Question: I have a json object which I would like to loop through; however each object has a nested object which I can't access through dot notation due to the values being unique.

'''
.__proto__
'''
will give me consistent results; however I'd like to pull out the values starting with the "-Jg". Is it possible to do this through a regular expression or another method?
Edit:
I'm looping through the 'javascript object' with angular
'''
var lognew = [];
angular.forEach(log, function(value, key) {
if(value){
if(value.substr(0,3) !== "-Jg" ){
this.push(value);
}
}
}, lognew);
console.log(lognew);
'''
This currently returns:
'''
TypeError: undefined is not a function
'''
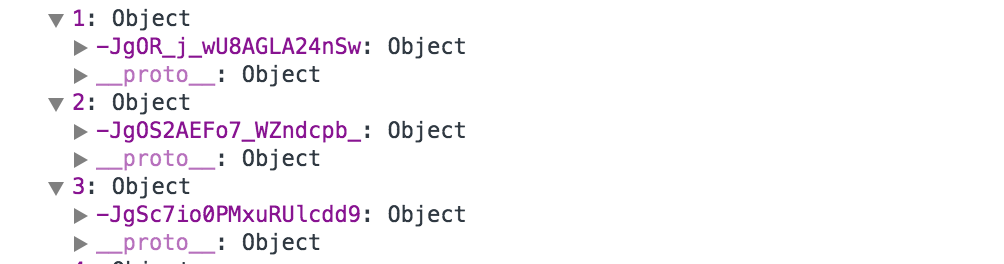
Answer: Just enumerate using 'for in' and look at the first 3 characters of the object's key
'''
for(var key in jsonObj){
if( key.substr(0,3) !== "-Jg" ) continue;
var nestedObject = jsonObj[key];
}
'''
'''
var log = { "1": { "-Jga": "b" }, "2": { "-Jgc": "d" } };
var lognew = [];
angular.forEach(log, function(value, key) {
if(key){
if(key.substr(0,3) !== "-Jg" ){
this.push(value);
}
}
}, lognew);
console.log(lognew);
'''
'''
<script src="https://ajax.googleapis.com/ajax/libs/angularjs/1.2.23/angular.min.js"></script>
'''